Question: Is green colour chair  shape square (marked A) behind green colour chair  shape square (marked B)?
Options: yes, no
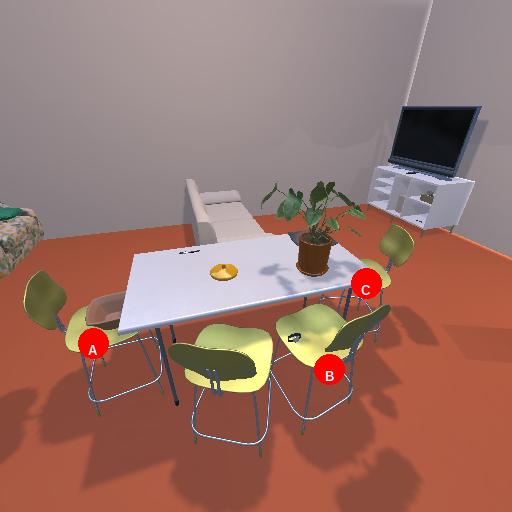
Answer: yes